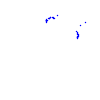
Particle: proton